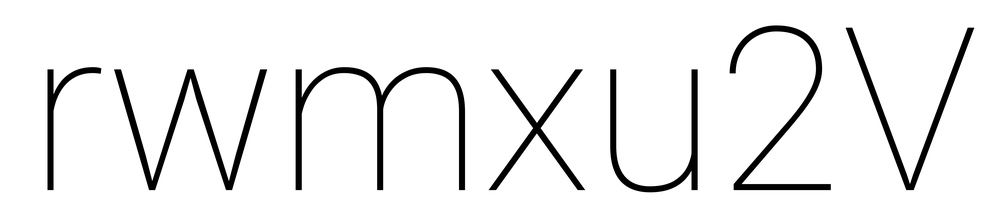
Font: Roboto_Thin